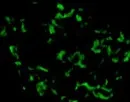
Histopathologic lesions. Electron micrograph showing abnormal glomerular capillary basement membrane thickness, uneven thickness, (ranging from 350 to 900 nm), layered ( ), focal torn, and endothelial cell insertion.
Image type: pathology (immunostaining)